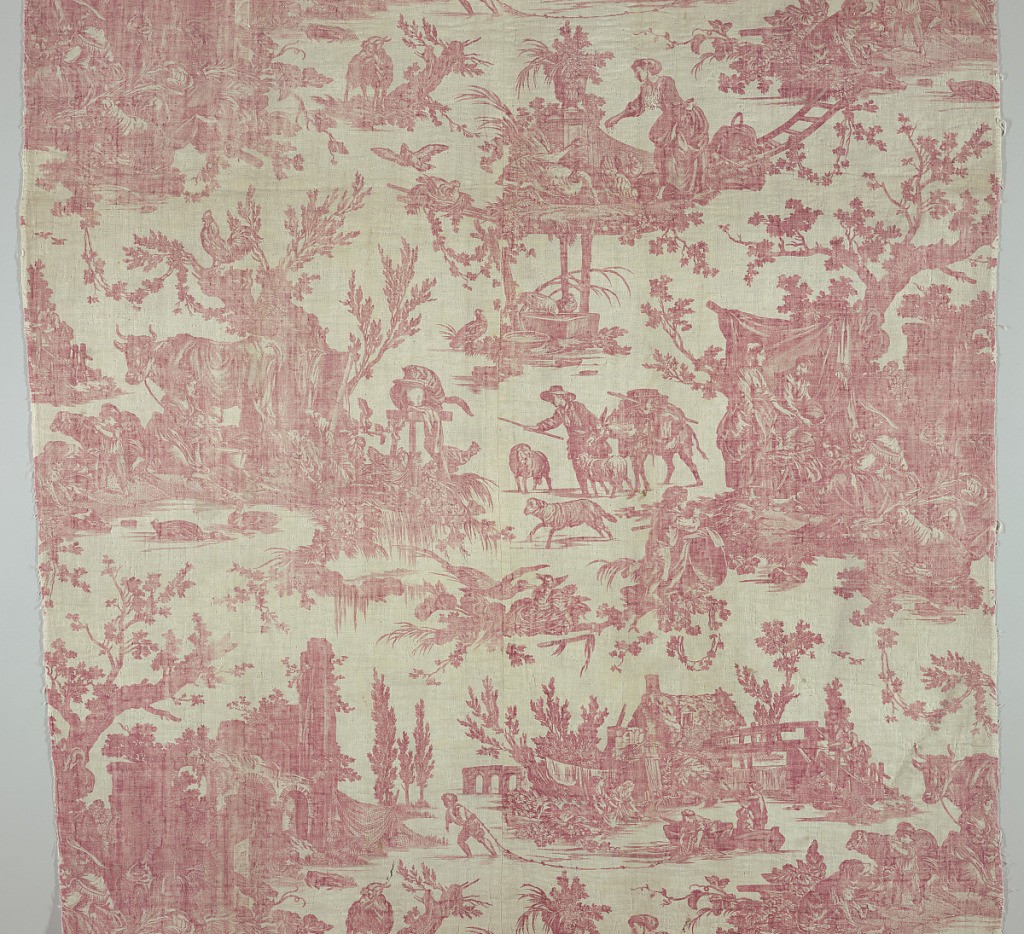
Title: Les Plaisirs de la Ferme
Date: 1785–1790
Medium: cotton Technique: printed by engraved plate on plain weave
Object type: Textile
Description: Red and white toile with rural scenes, the principle ones being a cow under a tree, people by an aqueduct and women washing clothing in a river.